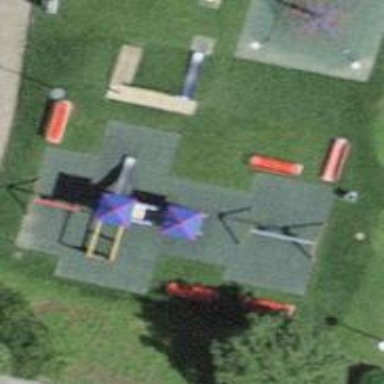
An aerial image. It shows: Playground area for leisure activities on the land.